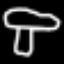
Label: mushroom